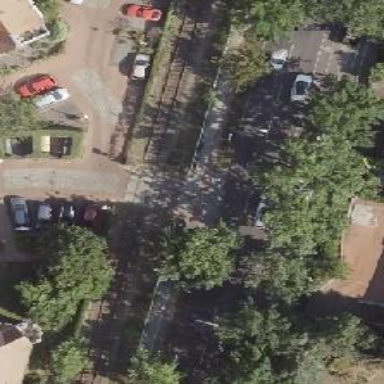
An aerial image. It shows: Uncontrolled level crossing for the railway.